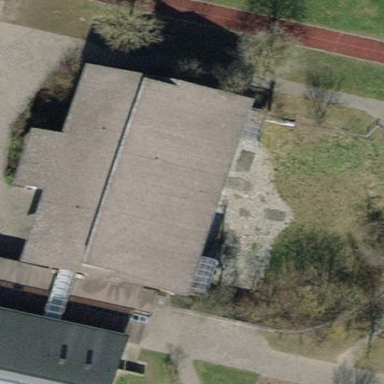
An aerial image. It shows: School building with gabled roof.